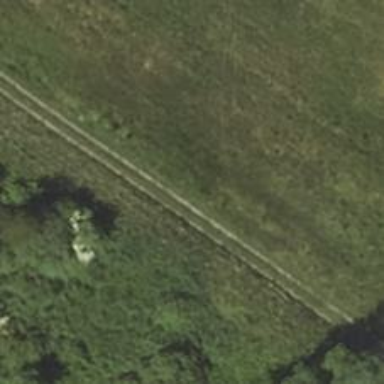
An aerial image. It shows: Grassy track with grade5 tracktype.